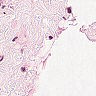
Metastatic tissue present: no